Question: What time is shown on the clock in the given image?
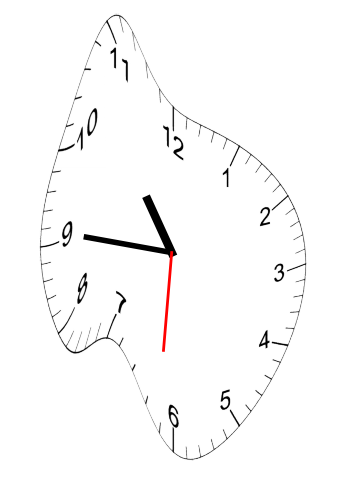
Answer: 10:45:31